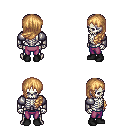
a pixel art fantasy rpg character, male body template, skeleton, steel arm armor, magenta pants, light blonde left-swept hairstyle, black shoes, four views (front, back, left, right), 2x2 character sprite sheet, small pixel art, hard edges, no anti-aliasing